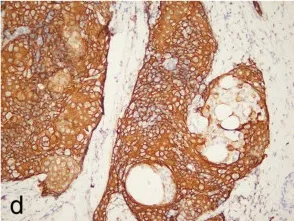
Postoperative photomicrographs of lesion in MEC component. (d) The epidermoid cells were observed to be positive for CK5/6, but the mucin-producing cells were CK5/6-negative. . Immunohistochemical staining with original magnification of 400 x.
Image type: pathology (immunostaining)